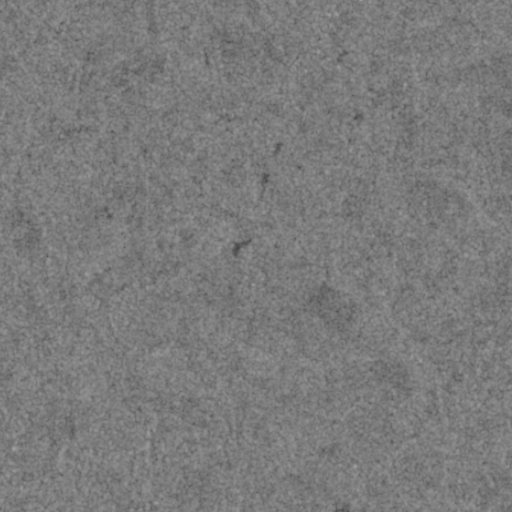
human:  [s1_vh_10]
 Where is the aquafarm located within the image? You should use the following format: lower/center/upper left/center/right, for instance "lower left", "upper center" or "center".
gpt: The aquafarm is located in the lower left of the image.
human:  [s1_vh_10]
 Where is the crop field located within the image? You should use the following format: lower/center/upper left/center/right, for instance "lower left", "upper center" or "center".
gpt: The crop field is located in the lower left of the image.
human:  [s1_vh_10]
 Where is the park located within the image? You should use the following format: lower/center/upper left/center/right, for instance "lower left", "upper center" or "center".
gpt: The park is located in the lower left of the image.
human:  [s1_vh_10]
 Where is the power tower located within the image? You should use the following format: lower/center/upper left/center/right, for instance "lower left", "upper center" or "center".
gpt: There is no power tower in the image.

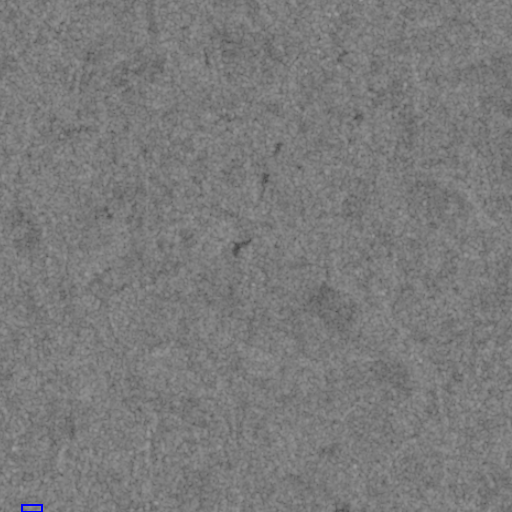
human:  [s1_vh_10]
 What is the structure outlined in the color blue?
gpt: The structure outlined in blue is a crop field.
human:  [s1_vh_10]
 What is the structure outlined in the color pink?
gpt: There is no pink outline.